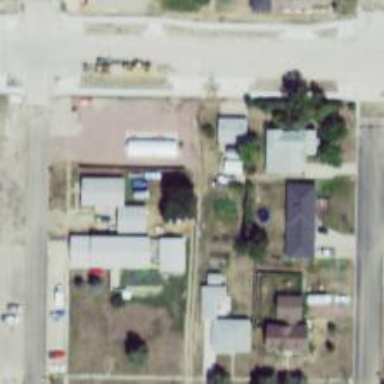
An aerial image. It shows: Alleyway designated as service road.